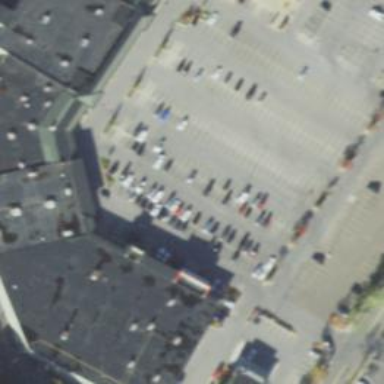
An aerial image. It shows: Retail building.